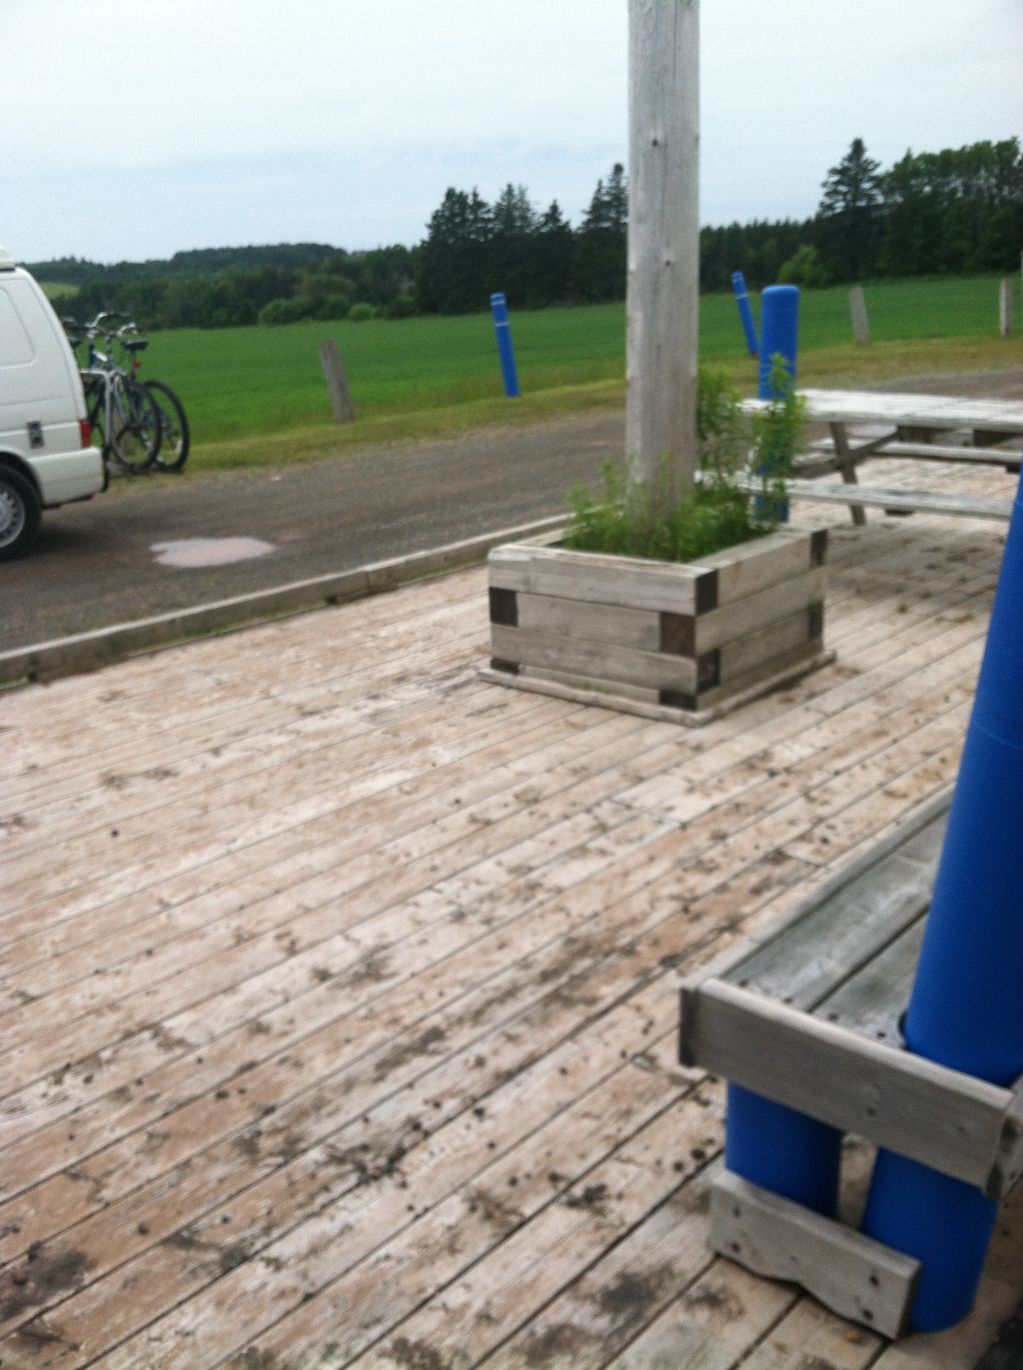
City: charlottetown